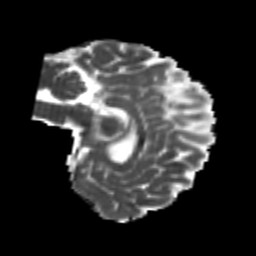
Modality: MD
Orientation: sagittal
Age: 23
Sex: female
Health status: healthy
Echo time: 0.074 s